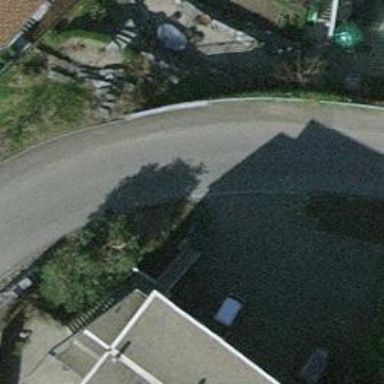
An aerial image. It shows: Residential road with sidewalk on the left side.